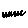
Label: zigzag